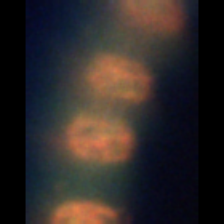
Taxon: Thalassiosira
Group: Diatoms